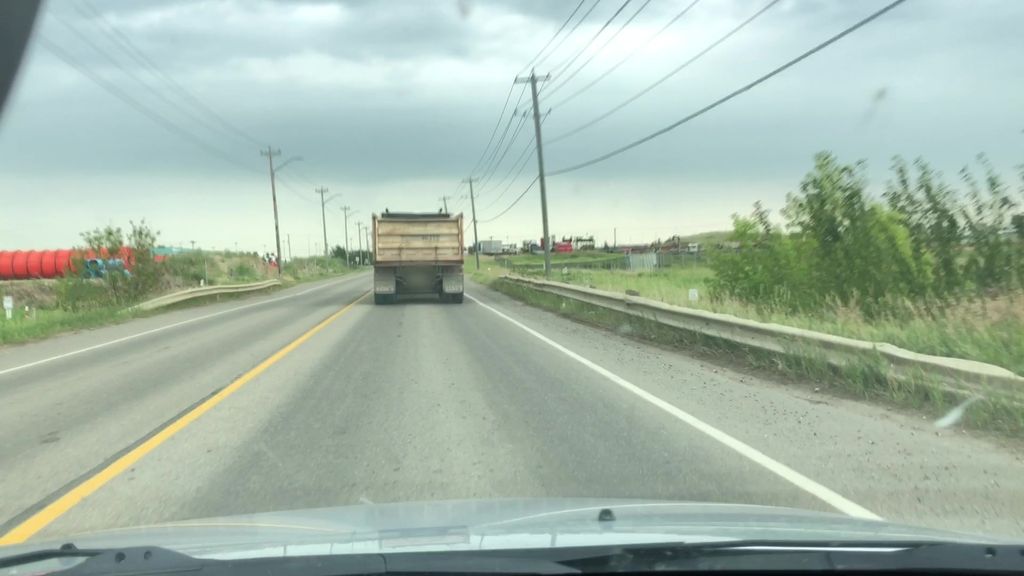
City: edmonton